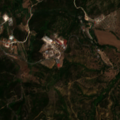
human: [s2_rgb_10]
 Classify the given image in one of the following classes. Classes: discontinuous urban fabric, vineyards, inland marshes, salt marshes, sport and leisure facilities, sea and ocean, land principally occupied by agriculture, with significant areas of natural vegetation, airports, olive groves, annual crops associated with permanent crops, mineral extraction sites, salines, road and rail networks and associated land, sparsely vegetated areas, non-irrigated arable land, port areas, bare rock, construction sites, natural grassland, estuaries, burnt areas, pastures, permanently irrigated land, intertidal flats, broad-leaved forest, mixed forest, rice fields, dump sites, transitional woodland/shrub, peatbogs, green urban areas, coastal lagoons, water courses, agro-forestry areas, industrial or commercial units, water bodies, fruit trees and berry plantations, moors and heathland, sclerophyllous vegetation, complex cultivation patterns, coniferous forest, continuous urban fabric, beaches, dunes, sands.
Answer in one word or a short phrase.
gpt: industrial or commercial units, non-irrigated arable land, complex cultivation patterns, land principally occupied by agriculture, with significant areas of natural vegetation, broad-leaved forest, mixed forest, transitional woodland/shrub